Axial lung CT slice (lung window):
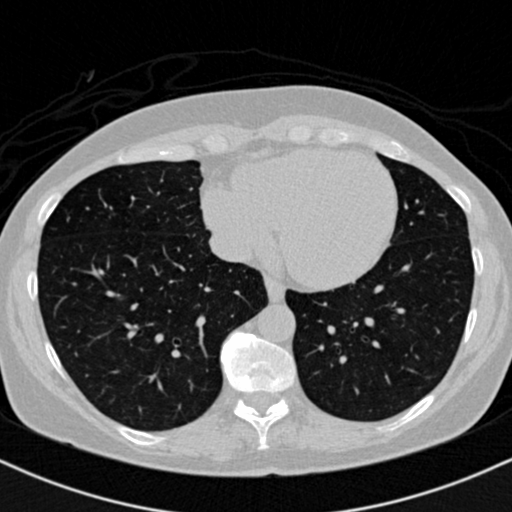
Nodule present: no